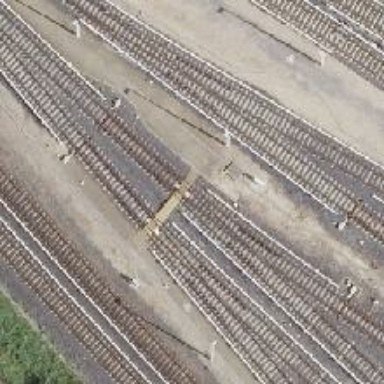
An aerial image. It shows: Yard used for service maintenance of electrified light rail railway.